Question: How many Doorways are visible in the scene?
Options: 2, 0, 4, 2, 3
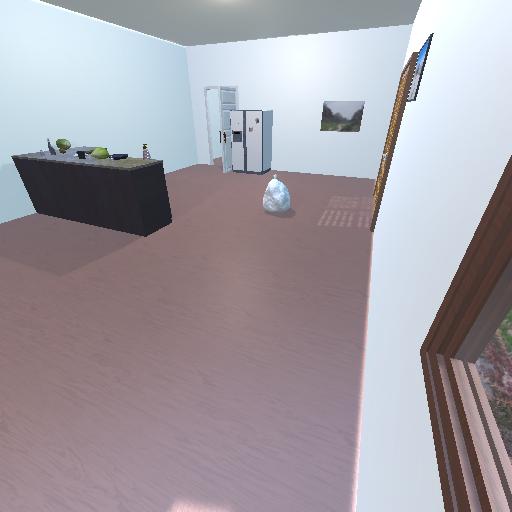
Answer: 2